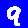
Digit: 9